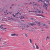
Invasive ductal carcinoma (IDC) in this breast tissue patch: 1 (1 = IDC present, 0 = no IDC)